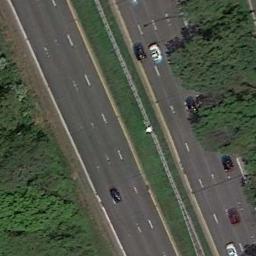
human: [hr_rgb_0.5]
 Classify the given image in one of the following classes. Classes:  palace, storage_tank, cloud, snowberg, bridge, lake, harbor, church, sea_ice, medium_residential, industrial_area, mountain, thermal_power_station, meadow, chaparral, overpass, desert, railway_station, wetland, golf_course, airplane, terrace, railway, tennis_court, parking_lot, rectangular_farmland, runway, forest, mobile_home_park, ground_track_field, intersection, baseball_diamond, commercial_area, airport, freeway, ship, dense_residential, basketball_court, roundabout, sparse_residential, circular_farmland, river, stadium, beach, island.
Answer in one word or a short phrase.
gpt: freeway